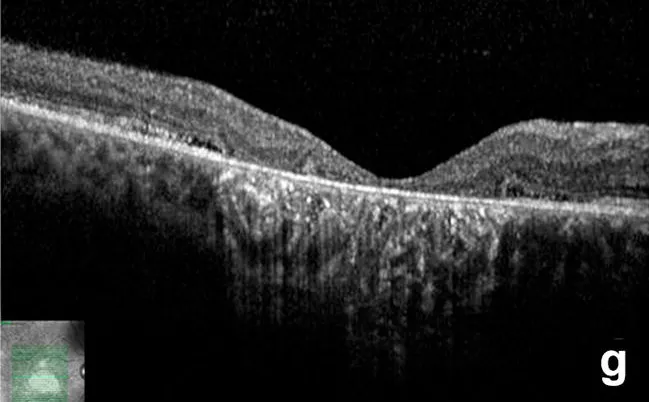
Optical coherence tomography. Of the patient II-5 in the "atrophic" stage. Both foveal regions are yellowish due to retinal pigment epithelium atrophy, mainly in the right eye, seen as a hypoautofluorescent and hyperfluorescent central region (window defect). There is a marked loss of outer retinal layers, especially in the right fovea.
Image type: ophthalmic_imaging (oct)